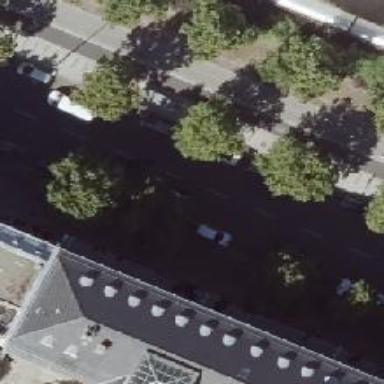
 featuring cycle track on the right. There are parallel parking lanes on both sides of the road."